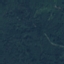
Land use / land cover class: Forest